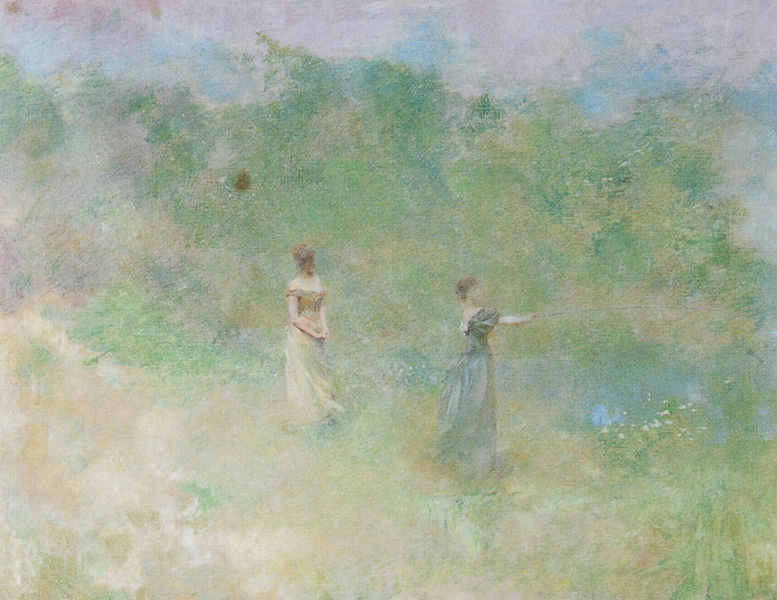
Titel: Summer
Künstler: Thomas Wilmer Dewing
Standort: Washington, D.C.
Institution: Smithsonian American Art Museum
Schlagwörter: baum, blau, gemälde, gruppe, hand, himmel, kopf, wasser, weiß, wolken, aquarell, bäume, frauen, gelb, grün, impressionismus, landschaft, menschen, mädchen, see, teich, ausschnitt, blume, blumen, bunt, damen, degas, frau, frisur, hell, kleid, kleider, licht, pastell, blüten, dame, gras, park, rot, wiese, wolke, beige, tanz, jung, arm, arme, falten, haupt, kleidung, stein, steine, ärmel, gesten, hände, bach, feld, natur, strauch, wind, busch, büsche, sonne, sträucher, wiesen, haare, kostüm, adel, dekollete, dekoltee, rosa, wald, zart, stock, garten, sommer, zwei, stab, farbe, hellgrün, lila, nebel, violett, figuren, nebelig, sturm, impressionistisch, zeigen, braune haare, blumenwiese, frühling, eindruck, waldrand, pink, spiel, schulterfrei, helligkeit, neblig, spaziergang, lichtung, traum, jugenstil, angel, allegorie, fleck, verschwommen, tümpel, lanschaft, sonnenschein, hain, fingerzeig, rute, decoltee, wanderung, besichtigung, angeln, suche, pointillismus, farbflecken, redon, ätherisch, suchend, verschwimmen, sphärisch, duftig, blumn, bbaum, wünschelrute, rite